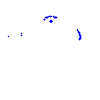
Particle: proton